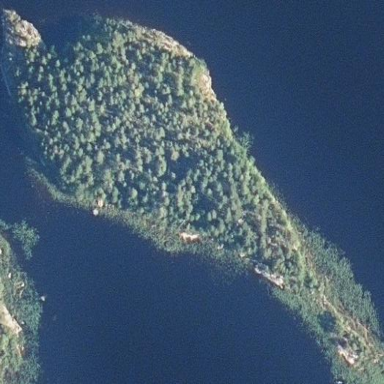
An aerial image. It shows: Islet covered with woodland.